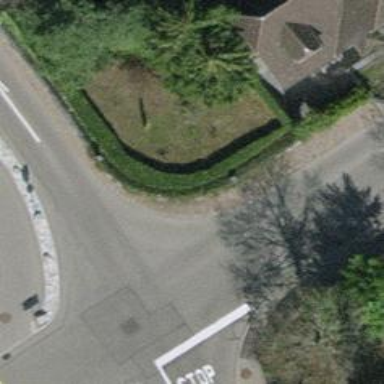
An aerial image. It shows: Hedge barrier.